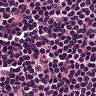
Metastatic tissue present: no